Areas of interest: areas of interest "Agricultural Bank of China"
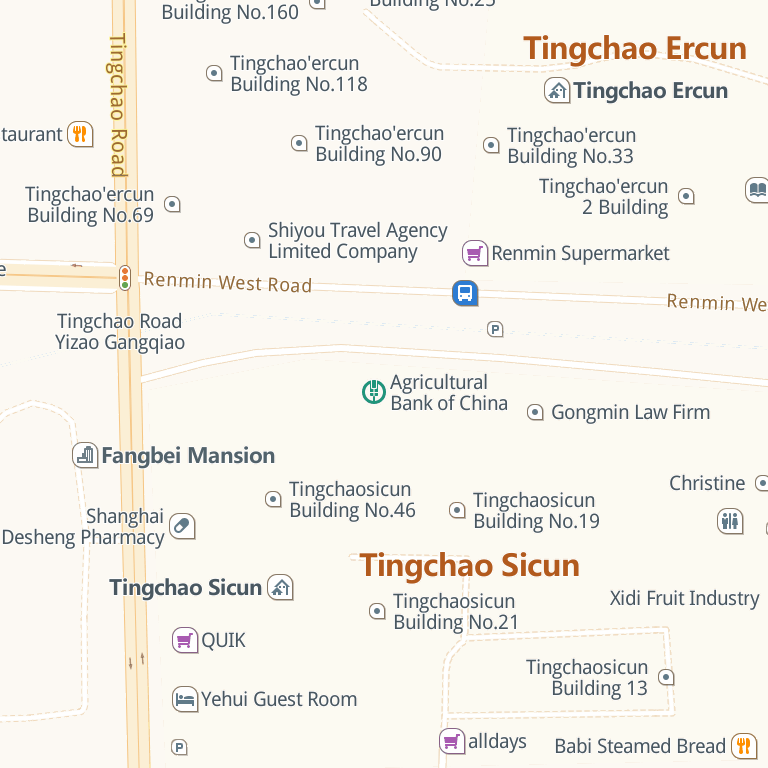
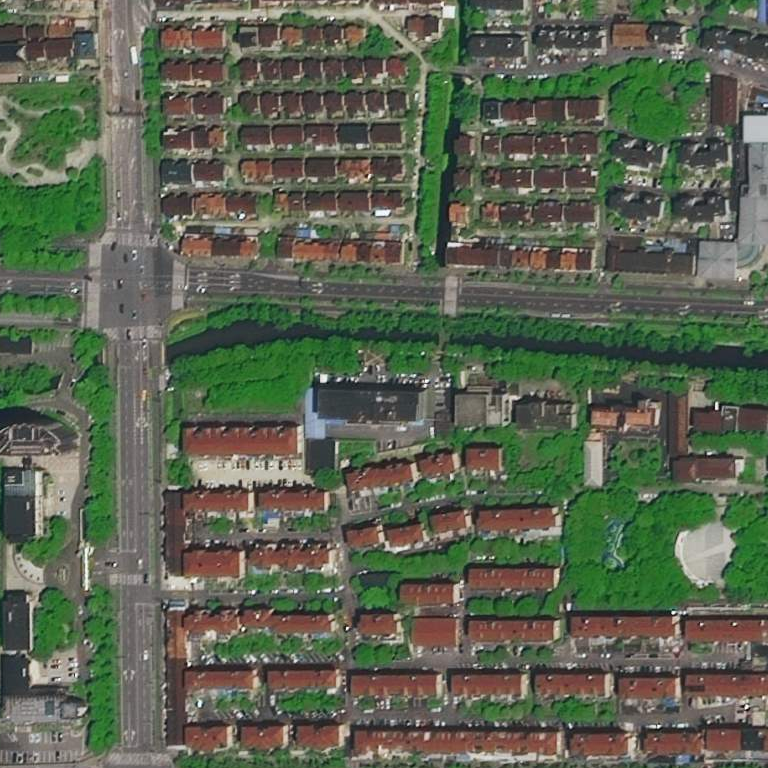